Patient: sex M, age 69
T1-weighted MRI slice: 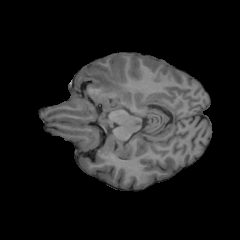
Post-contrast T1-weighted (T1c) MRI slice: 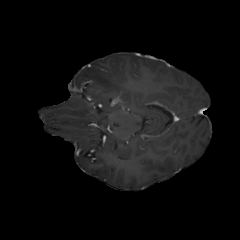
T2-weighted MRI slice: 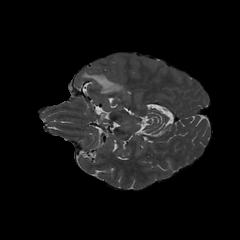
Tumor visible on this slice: yes
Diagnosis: Glioblastoma, IDH-wildtype
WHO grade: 4